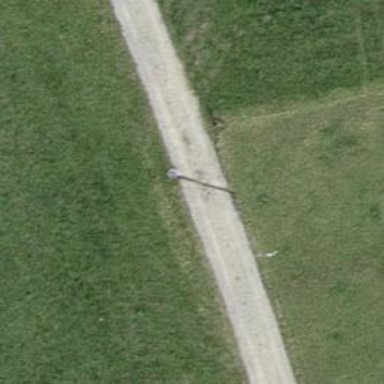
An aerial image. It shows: Track road with no sidewalk.